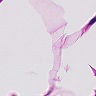
Metastatic tissue present: no